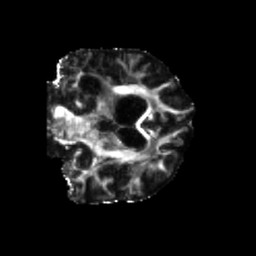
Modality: FA
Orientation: coronal
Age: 66
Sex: female
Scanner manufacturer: siemens
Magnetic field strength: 3 T
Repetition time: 5.25 s
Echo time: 0.08 s